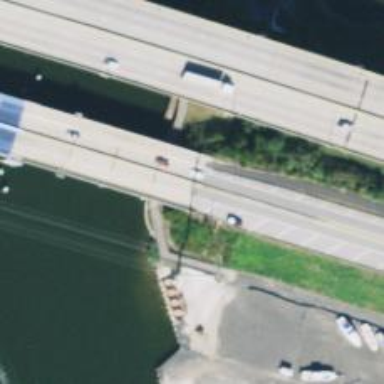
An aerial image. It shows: Secondary road with bridge.